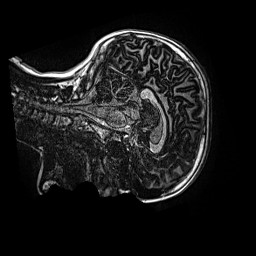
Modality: MP2RAGE
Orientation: sagittal
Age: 11
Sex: female
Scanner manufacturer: siemens
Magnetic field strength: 3 T
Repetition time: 4 s
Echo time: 0.00299 s